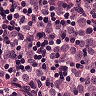
Metastatic tissue present: yes